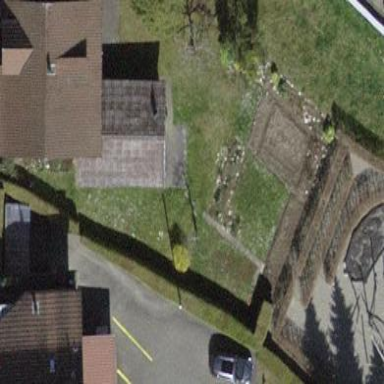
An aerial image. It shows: Detached building with gabled roof.